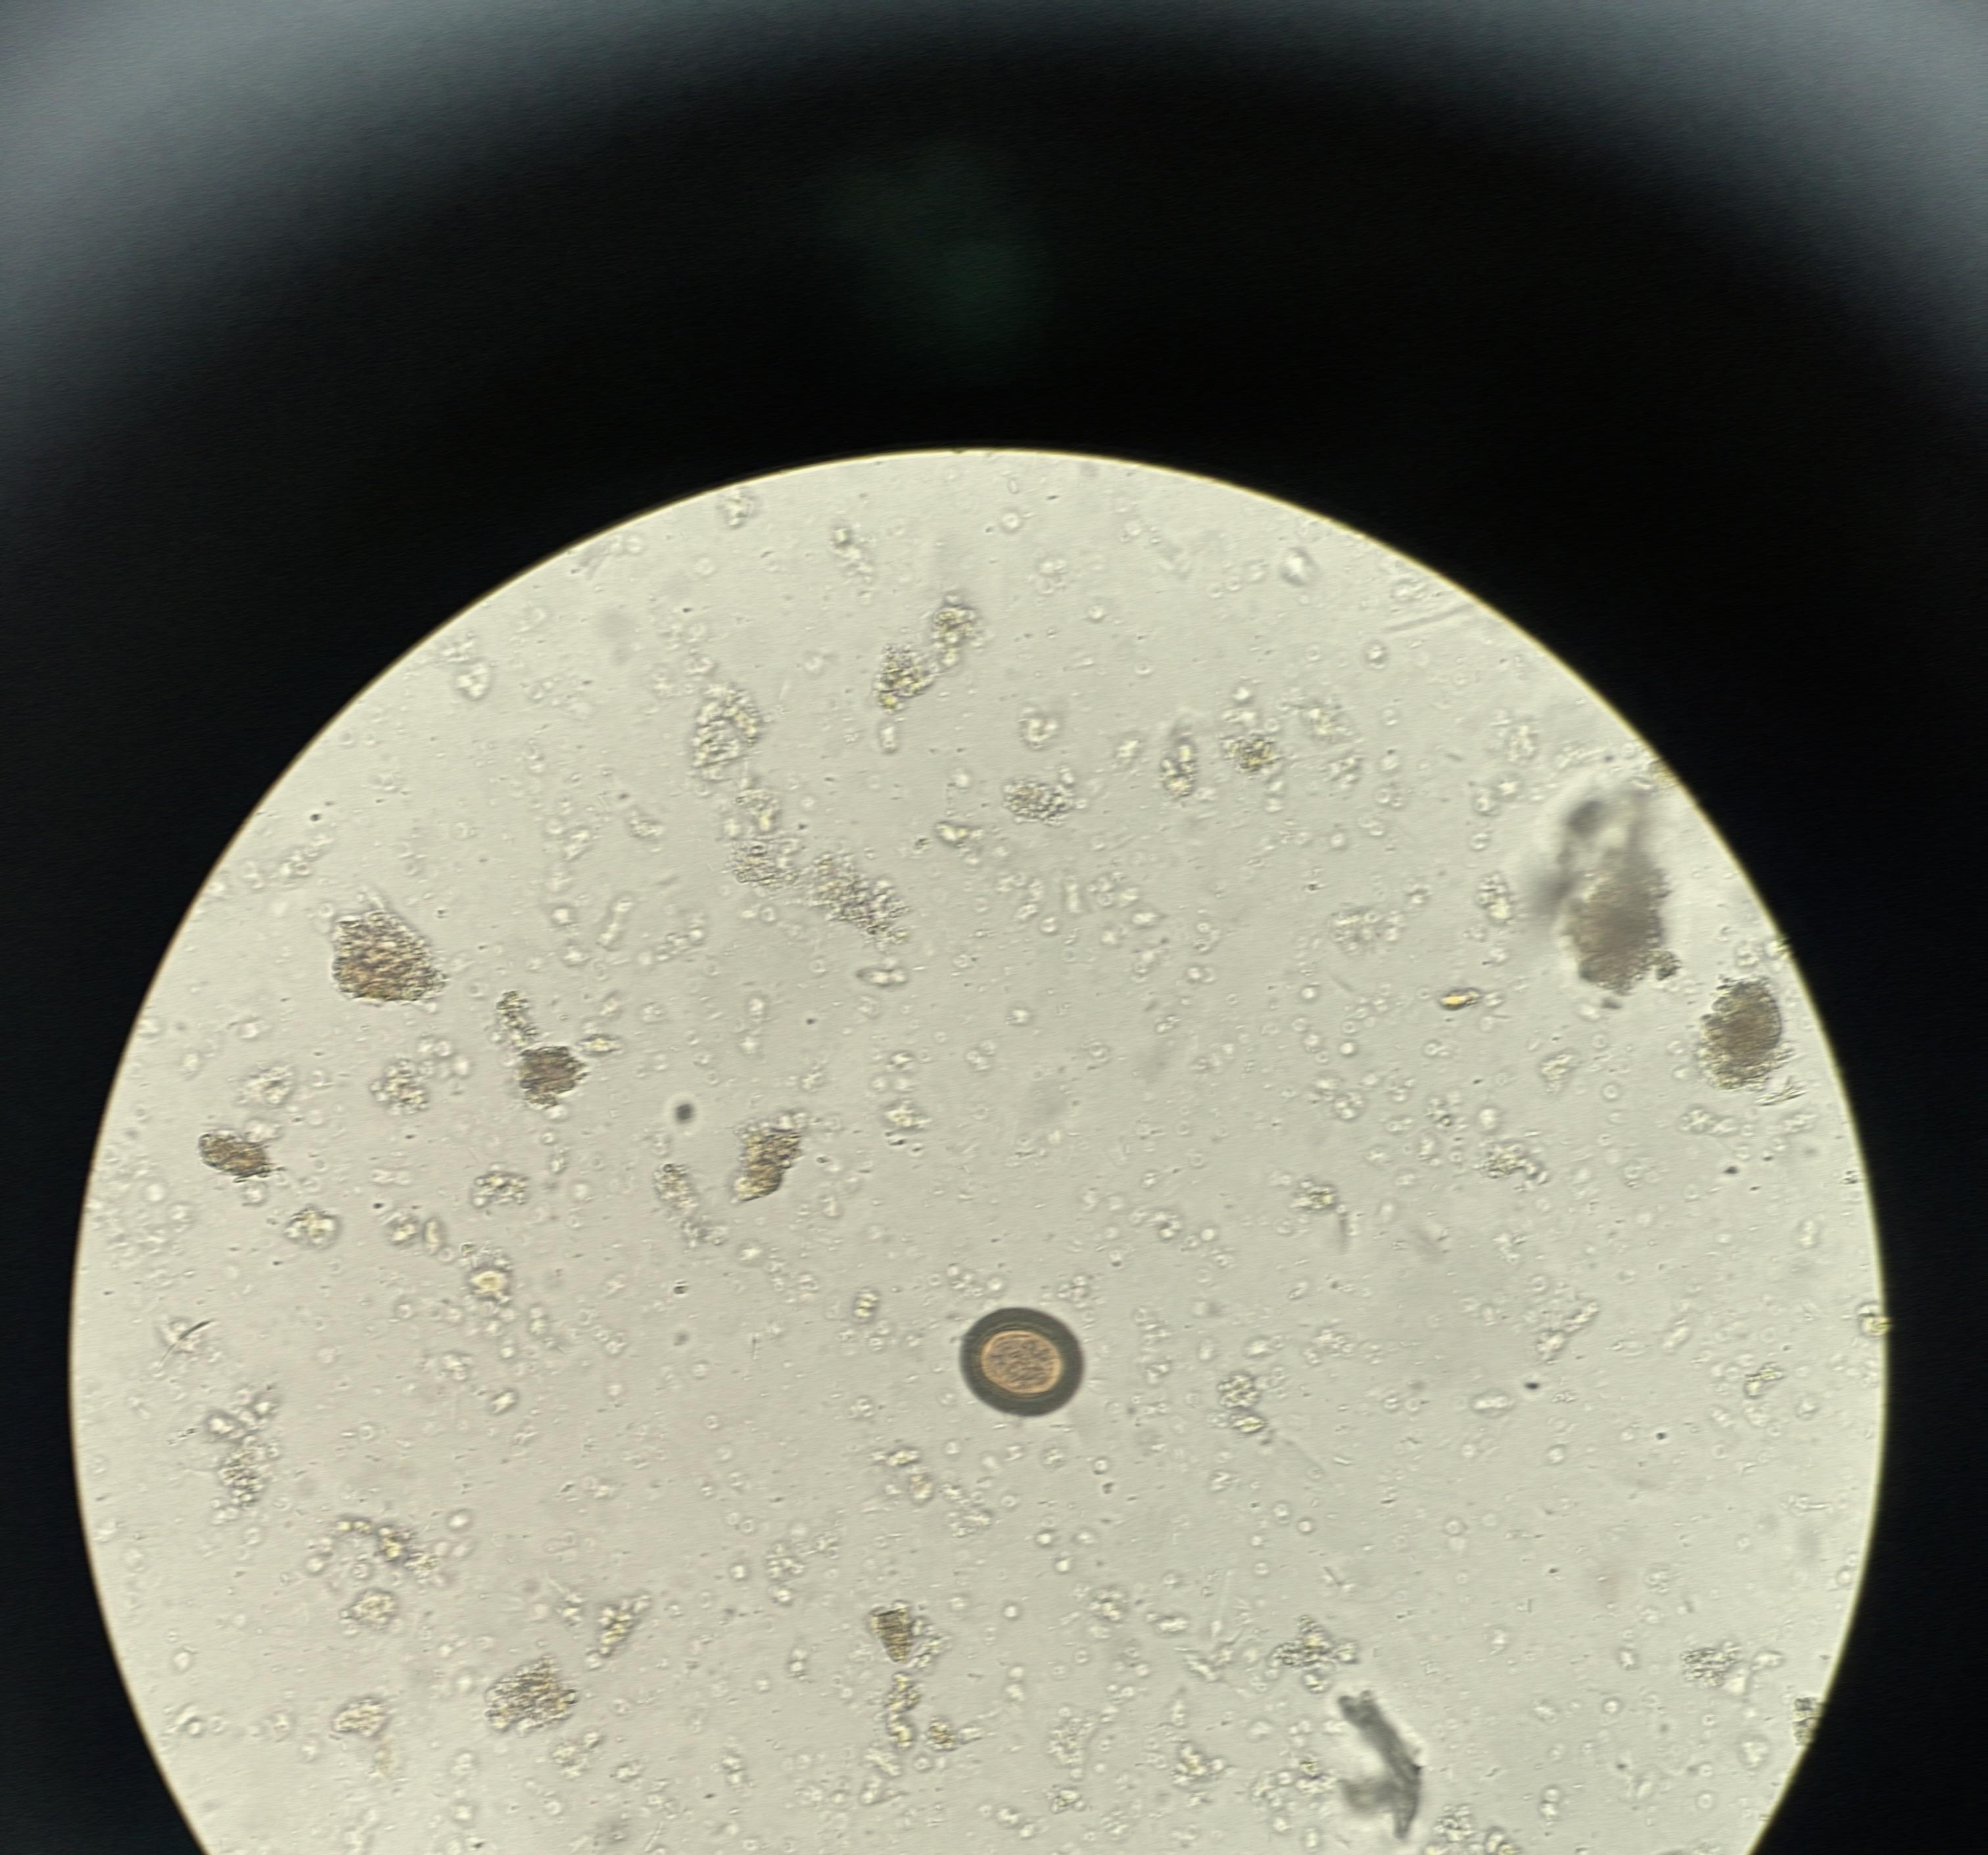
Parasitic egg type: Taenia spp. egg